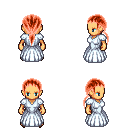
a pixel art fantasy rpg character, female body template, human, tanned skin, underdress, metal pants, red ponytail hairstyle, gold boots, four views (front, back, left, right), 2x2 character sprite sheet, small pixel art, hard edges, no anti-aliasing